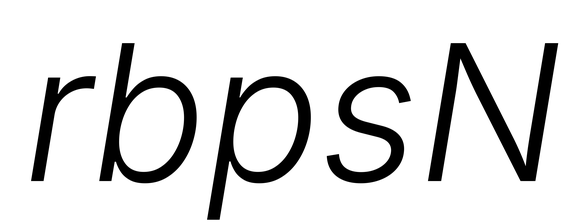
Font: Inter-Italic_Light_Italic